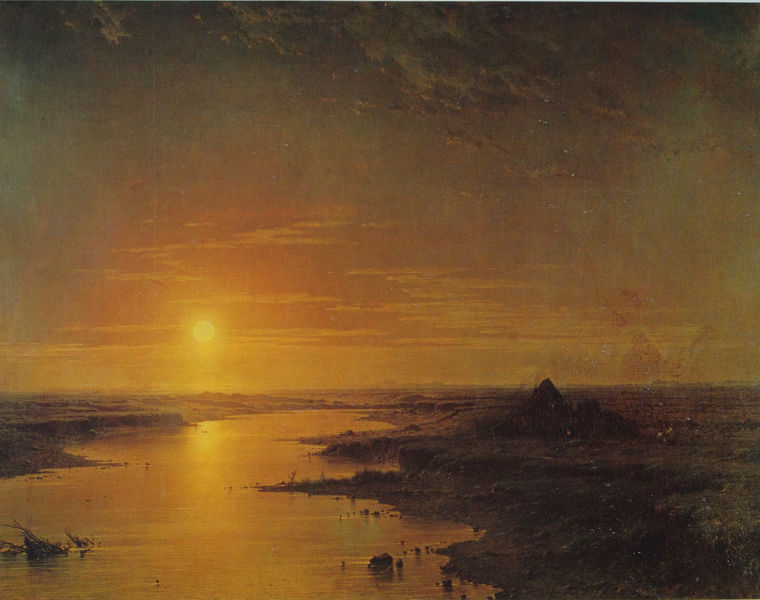
Titel: Mondnacht
Künstler: Wilhelm Lichtenheld
Standort: München
Institution: Neue Pinakothek
Schlagwörter: berg, felsen, gemälde, himmel, meer, schatten, wasser, wolken, fluss, gelb, grün, landschaft, menschen, ocker, see, ufer, äste, abend, braun, frankreich, licht, nacht, orange, schwarz, gras, rasen, rot, wiese, wolke, beige, spitze, stein, steine, weit, bild, öl, dämmerung, ebene, erde, felder, ferne, horizont, hügel, natur, spiegelung, strauch, weite, flach, flachland, gewässer, hütte, sonne, wasserspiegelung, boden, land, gold, boot, boote, kreis, rund, küste, schiff, schiffe, ruhe, spiegelbild, nachmittag, trocken, warm, berge, fels, gipfel, sonnenlicht, wüste, abendsonne, sonnenuntergang, hof, vogelperspektive, stille, böschung, friedrich, romantik, seestück, treibholz, turner, widerschein, spiegeln, stimmung, abendrot, bucht, leuchten, bergspitze, ideal, flusslandschaft, stich, niederländisch, marsch, landzunge, versunken, sehnsucht, romantisch, wrack, federwolken, gehöft, aussen, felsbrocken, claude, fernsicht, atmosphäre, cdf, kitsch, welt, gewölk, abendlicht, sonnen, goldener schnitt, buchten, sonnenuntergan, lorrain, aufblick, feuerball, gekentert, gesunken, küsten, sonnenball, überblickslandschaft, tiefer horizont, ölgelmälde